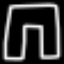
Label: pants